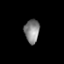
Tissue: prostate
Cell type: T cells
Senescence score: 0.3123
Nuclear area (px): 344
Mean DAPI intensity: 133.076